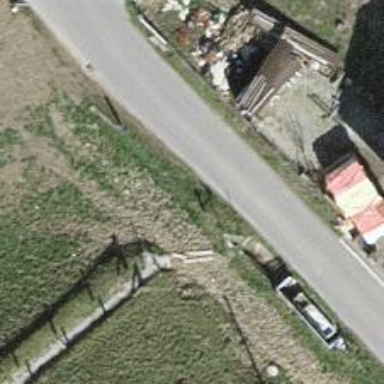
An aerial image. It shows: Fence.